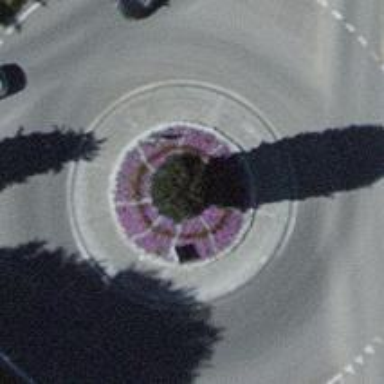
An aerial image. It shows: Tertiary road with asphalt surface leading to roundabout.